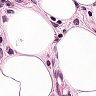
Metastatic tissue present: yes